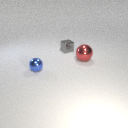
small gray metal cube to the right of small blue metal sphere